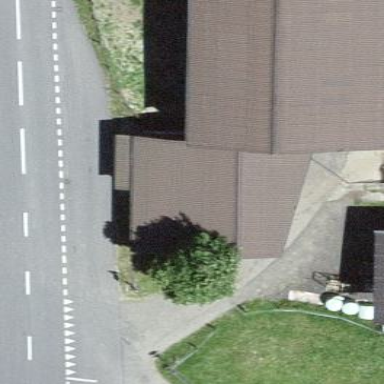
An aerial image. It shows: Barn.